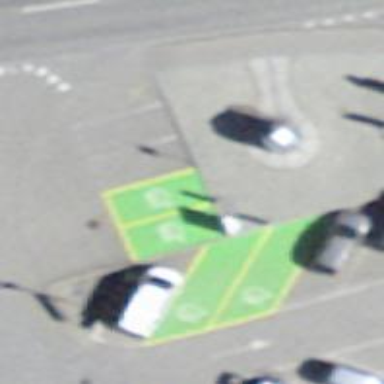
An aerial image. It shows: Charging station.